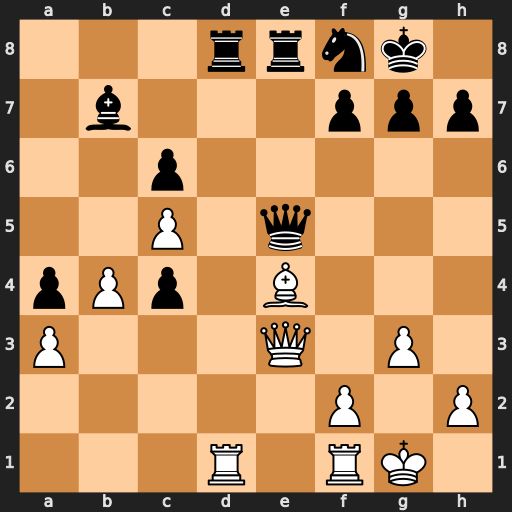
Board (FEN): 3rrnk1/1b3ppp/2p5/2P1q3/pPp1B3/P3Q1P1/5P1P/3R1RK1
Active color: w
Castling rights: -
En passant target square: -
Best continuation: Rxd8 Rxd8 Bxh7+ Nxh7 Qxe5